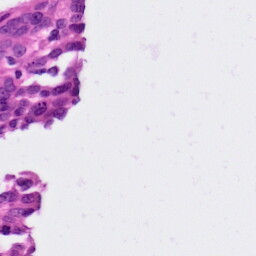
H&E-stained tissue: Ovarian